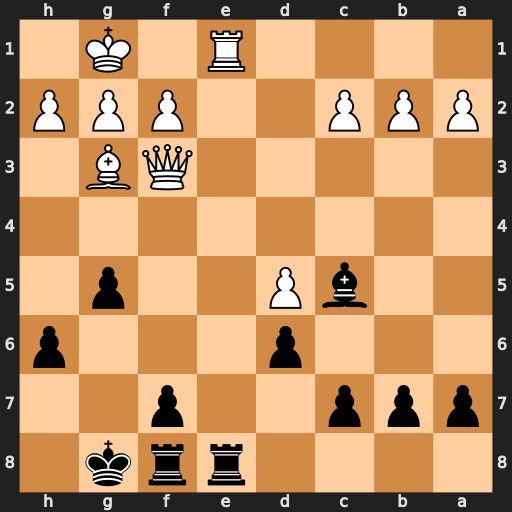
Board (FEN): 4rrk1/ppp2p2/3p3p/2bP2p1/8/5QB1/PPP2PPP/4R1K1
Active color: b
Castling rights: -
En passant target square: -
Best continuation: Rxe1#